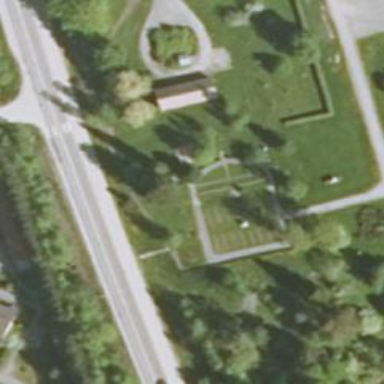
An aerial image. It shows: Cemetery.